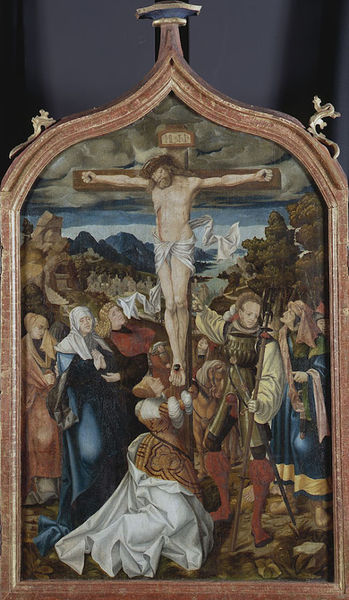
Titel: Menwanger Altar
Künstler: (um 1523) Schwäbisch
Standort: Karlsruhe
Institution: Staatliche Kunsthalle Karlsruhe
Schlagwörter: blau, himmel, audience, blue, church, crowd, crown, hands, hat, men, oil, people, red, religious, robes, soldier, soldiers, sword, white, window, women, black, dress, gold, green, hair, painting, robe, skirt, woman, yellow, picture, pink, brown, wooden, wood, sad, cloud, clouds, heaven, man, naked, rock, rocks, roman, skin, sky, tree, background, landscape, mountain, mountains, nature, sea, trees, death, armor, feet, river, frame, mother, hats, boots, martyr, saint, cross, dead, died, storm, crucifixion, mary magdalene, virgin, flag, scene, baum, arms, renaissance, jesus, art, foot, pastel, medieval, religion, legs, cloth, wolken, god, christ, crucifix, mourning, pale, colour, paint, sheep, guard, pointing, lightning, christian, maria, mary, altar, kreuz, christianity, saints, bible, kneeling, stick, weeping, biblical, passion, evil, symbol, mural, praying, altarpiece, veil, nail, middle ages, europe, pastels, pain, crucifiction, crucify, easter, romans, sign, holy, blood, catholic, christus, crosses, crown of thorns, dying, golgotha, jerusalem, magdalen, sacrifice, spear, thorns, wound, tomb, kneel, pike, crying, sadness, sorrow, jesus christ, resurrection, mourners, caps, lamentation, lance, grief, john, panel, stigmata, tryptych, crucified, gg, inri, plaque, apostles, tempera, magdalena, devotional, object, g, mary magdalen, nails, mini, sins, religeous, wounds, eurpoe, h, renassaince, encaustic, crux, sin, tryptich, grieving, scar, thorn, magdalene, die, rouned, loin, sinner, crucifying, cros, onlookers, st john, longinus, trees flag, carle, sobbing, kleider, maria magdalena, wooden frame, st, hung, sainds, verblauung, perisome, golghota, what is that, end of life, emblum, frams, crusifiction, deatj, paintong, thorsns, crucifixon, gggg, golgoth